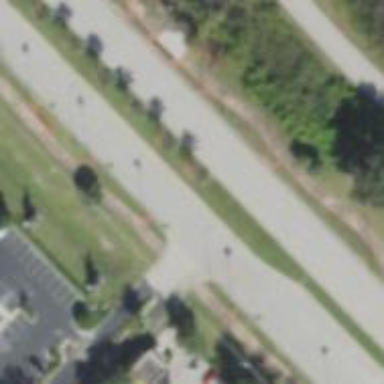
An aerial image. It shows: Asphalt trunk highway.